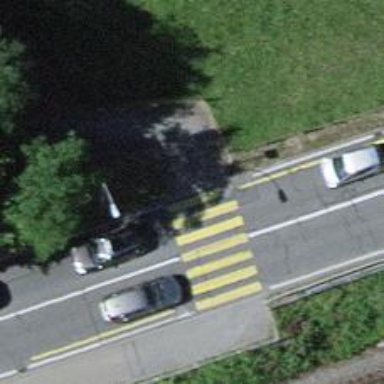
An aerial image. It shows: Kerb serving as barrier.